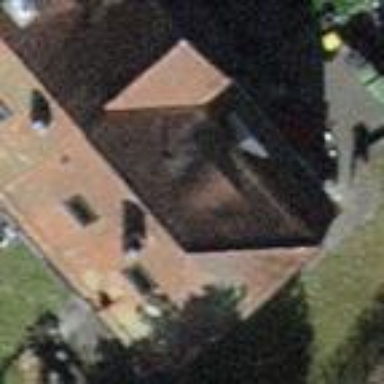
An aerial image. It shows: Building with tile roof.